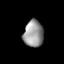
Tissue: lung
Cell type: T cells
Senescence score: 0.1725
Nuclear area (px): 512
Mean DAPI intensity: 152.342